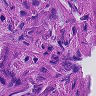
Metastatic tissue present: yes